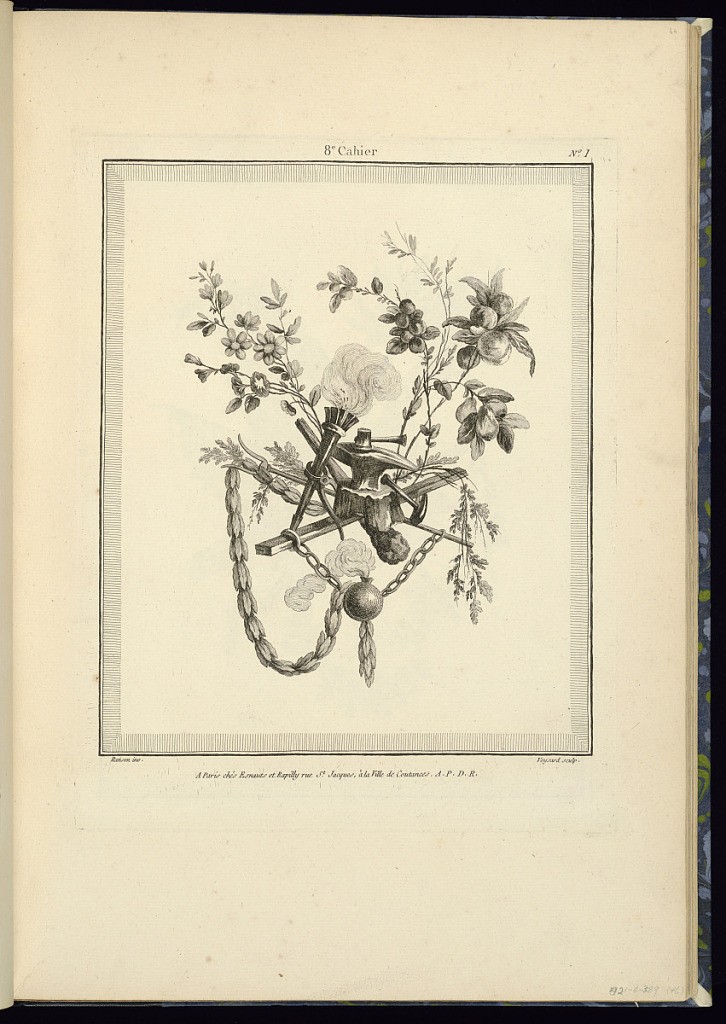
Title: Title Page
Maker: Pierre Ranson, French, 1736–1786
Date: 1778
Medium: Etching on laid paper
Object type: Print
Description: Title page and trophy design incorporating foliate branches, flowers, fruit, festoon of leaves, flaming torch, cannon ball, chains, and an anvil. The plate is numbered, signed, and titled.